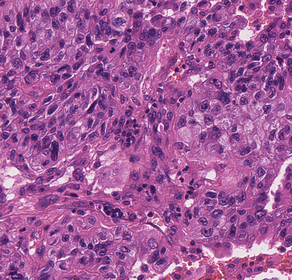
Tumor epithelial tissue: yes
Tumor-associated stroma tissue: no
Normal tissue: no